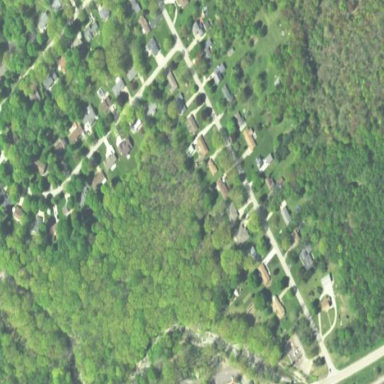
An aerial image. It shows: Neighborhood.